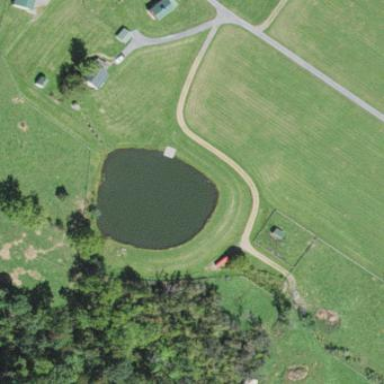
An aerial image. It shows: Pond surrounded by natural water.